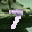
Label: 7